Question:
I would like to know how to retrieve some new activity like the stackoverflow example? for example, if someone insert into the database, i can reflect it on the other user .
Also, if i want to dynamic change the tab content , such as when there is 1 new activity it is (1) title, i can simply using '<title> <? echo $new; ?> title</title>'?
Thank you.
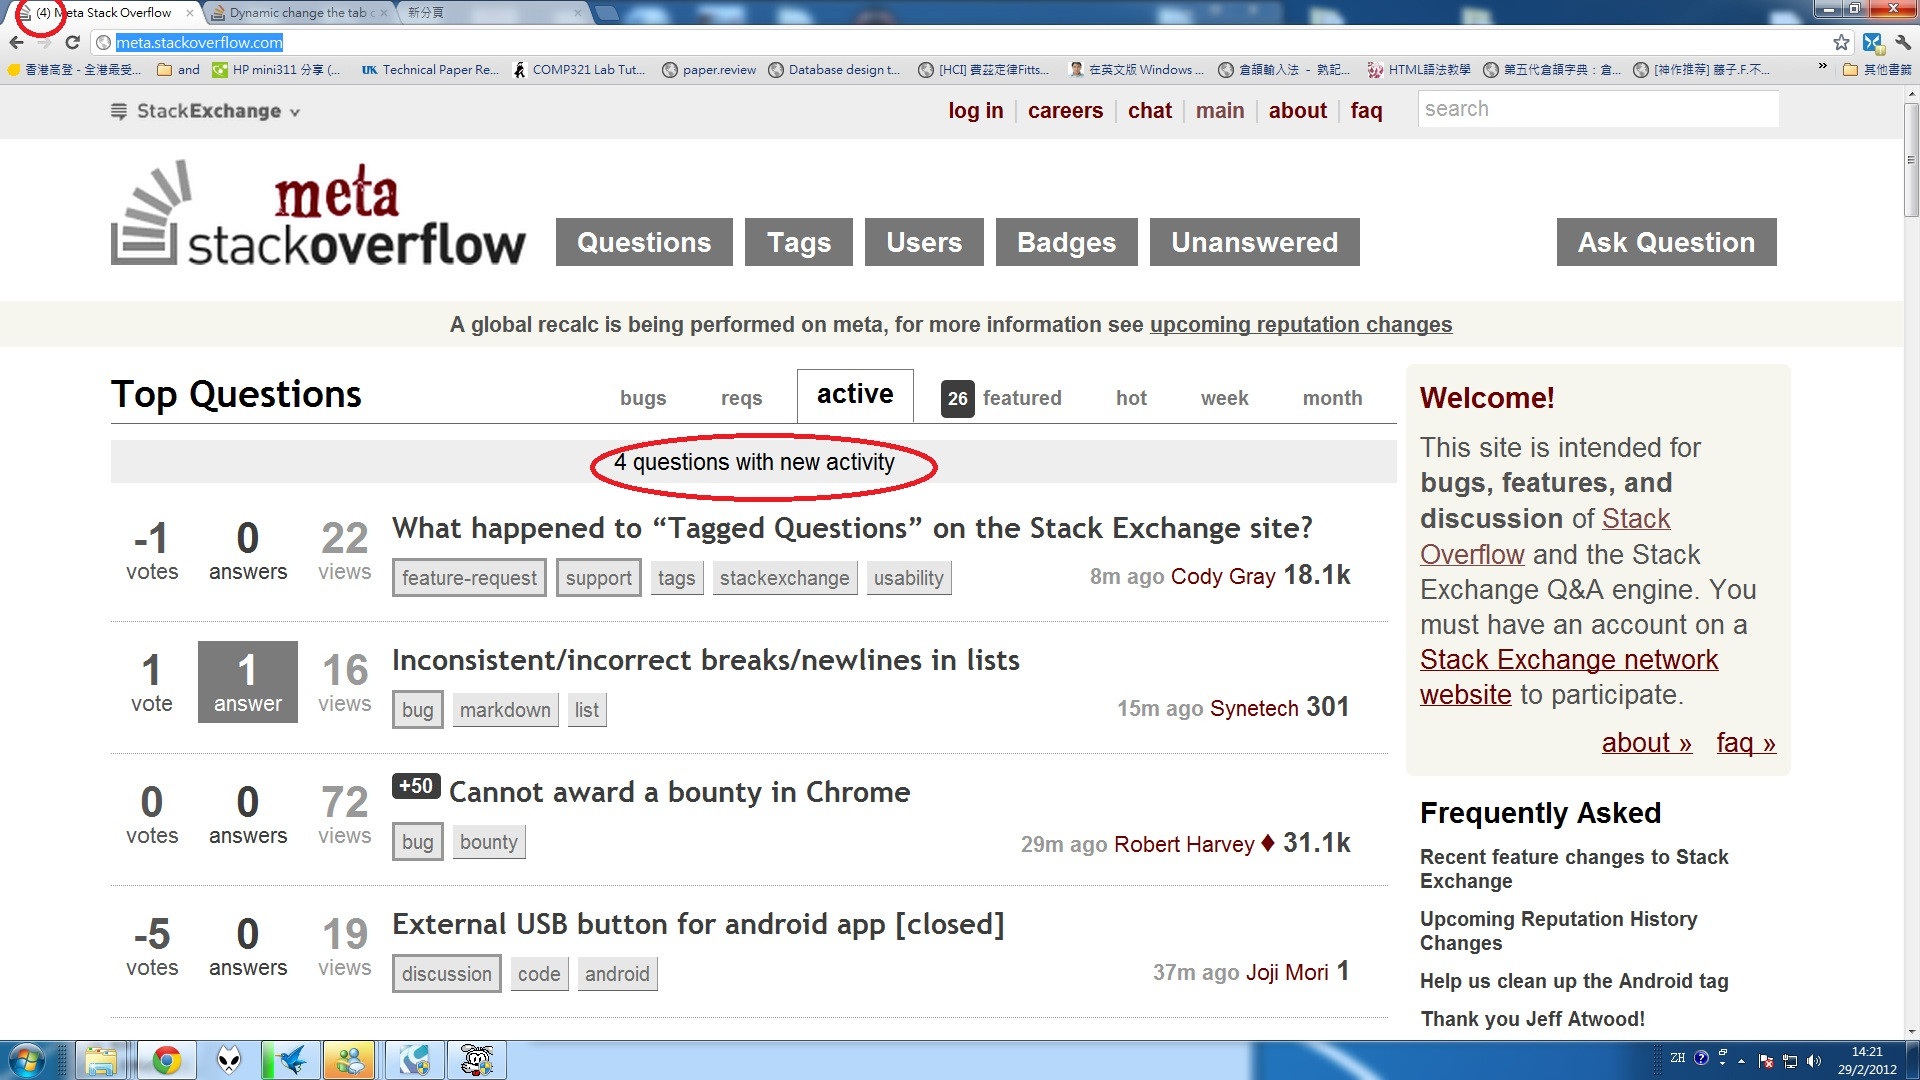
Answer: One way is to send Ajax request to poll periodically for any changes. The server side call will check for any new activities and send appropriate response such as number of activities. You can handle the response and update the title.
'''
$.ajax({
url: "get_update.php",
success: function(data){
$(title).html(data); // data = "2 new activities"
}
});
'''